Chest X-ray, PA view. Patient: 32 years old, sex F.
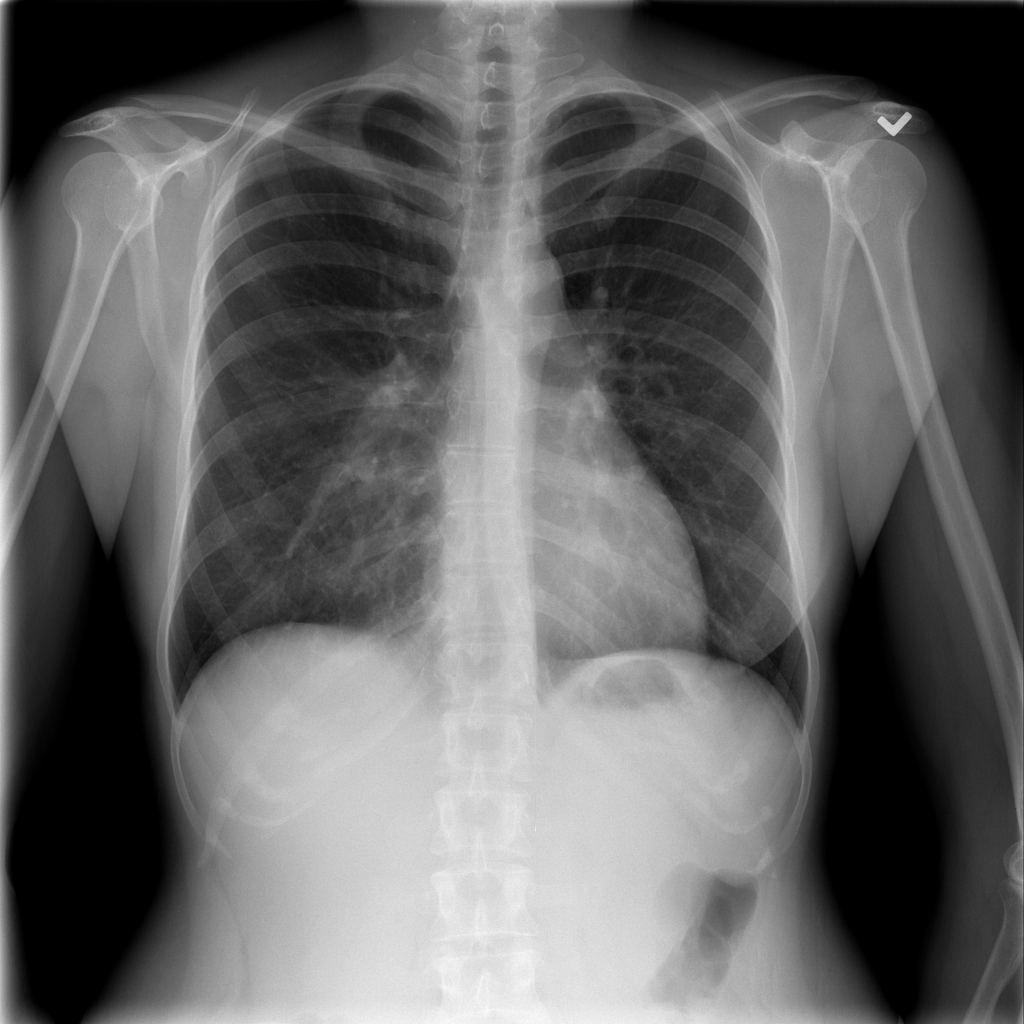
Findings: No Finding